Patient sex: F
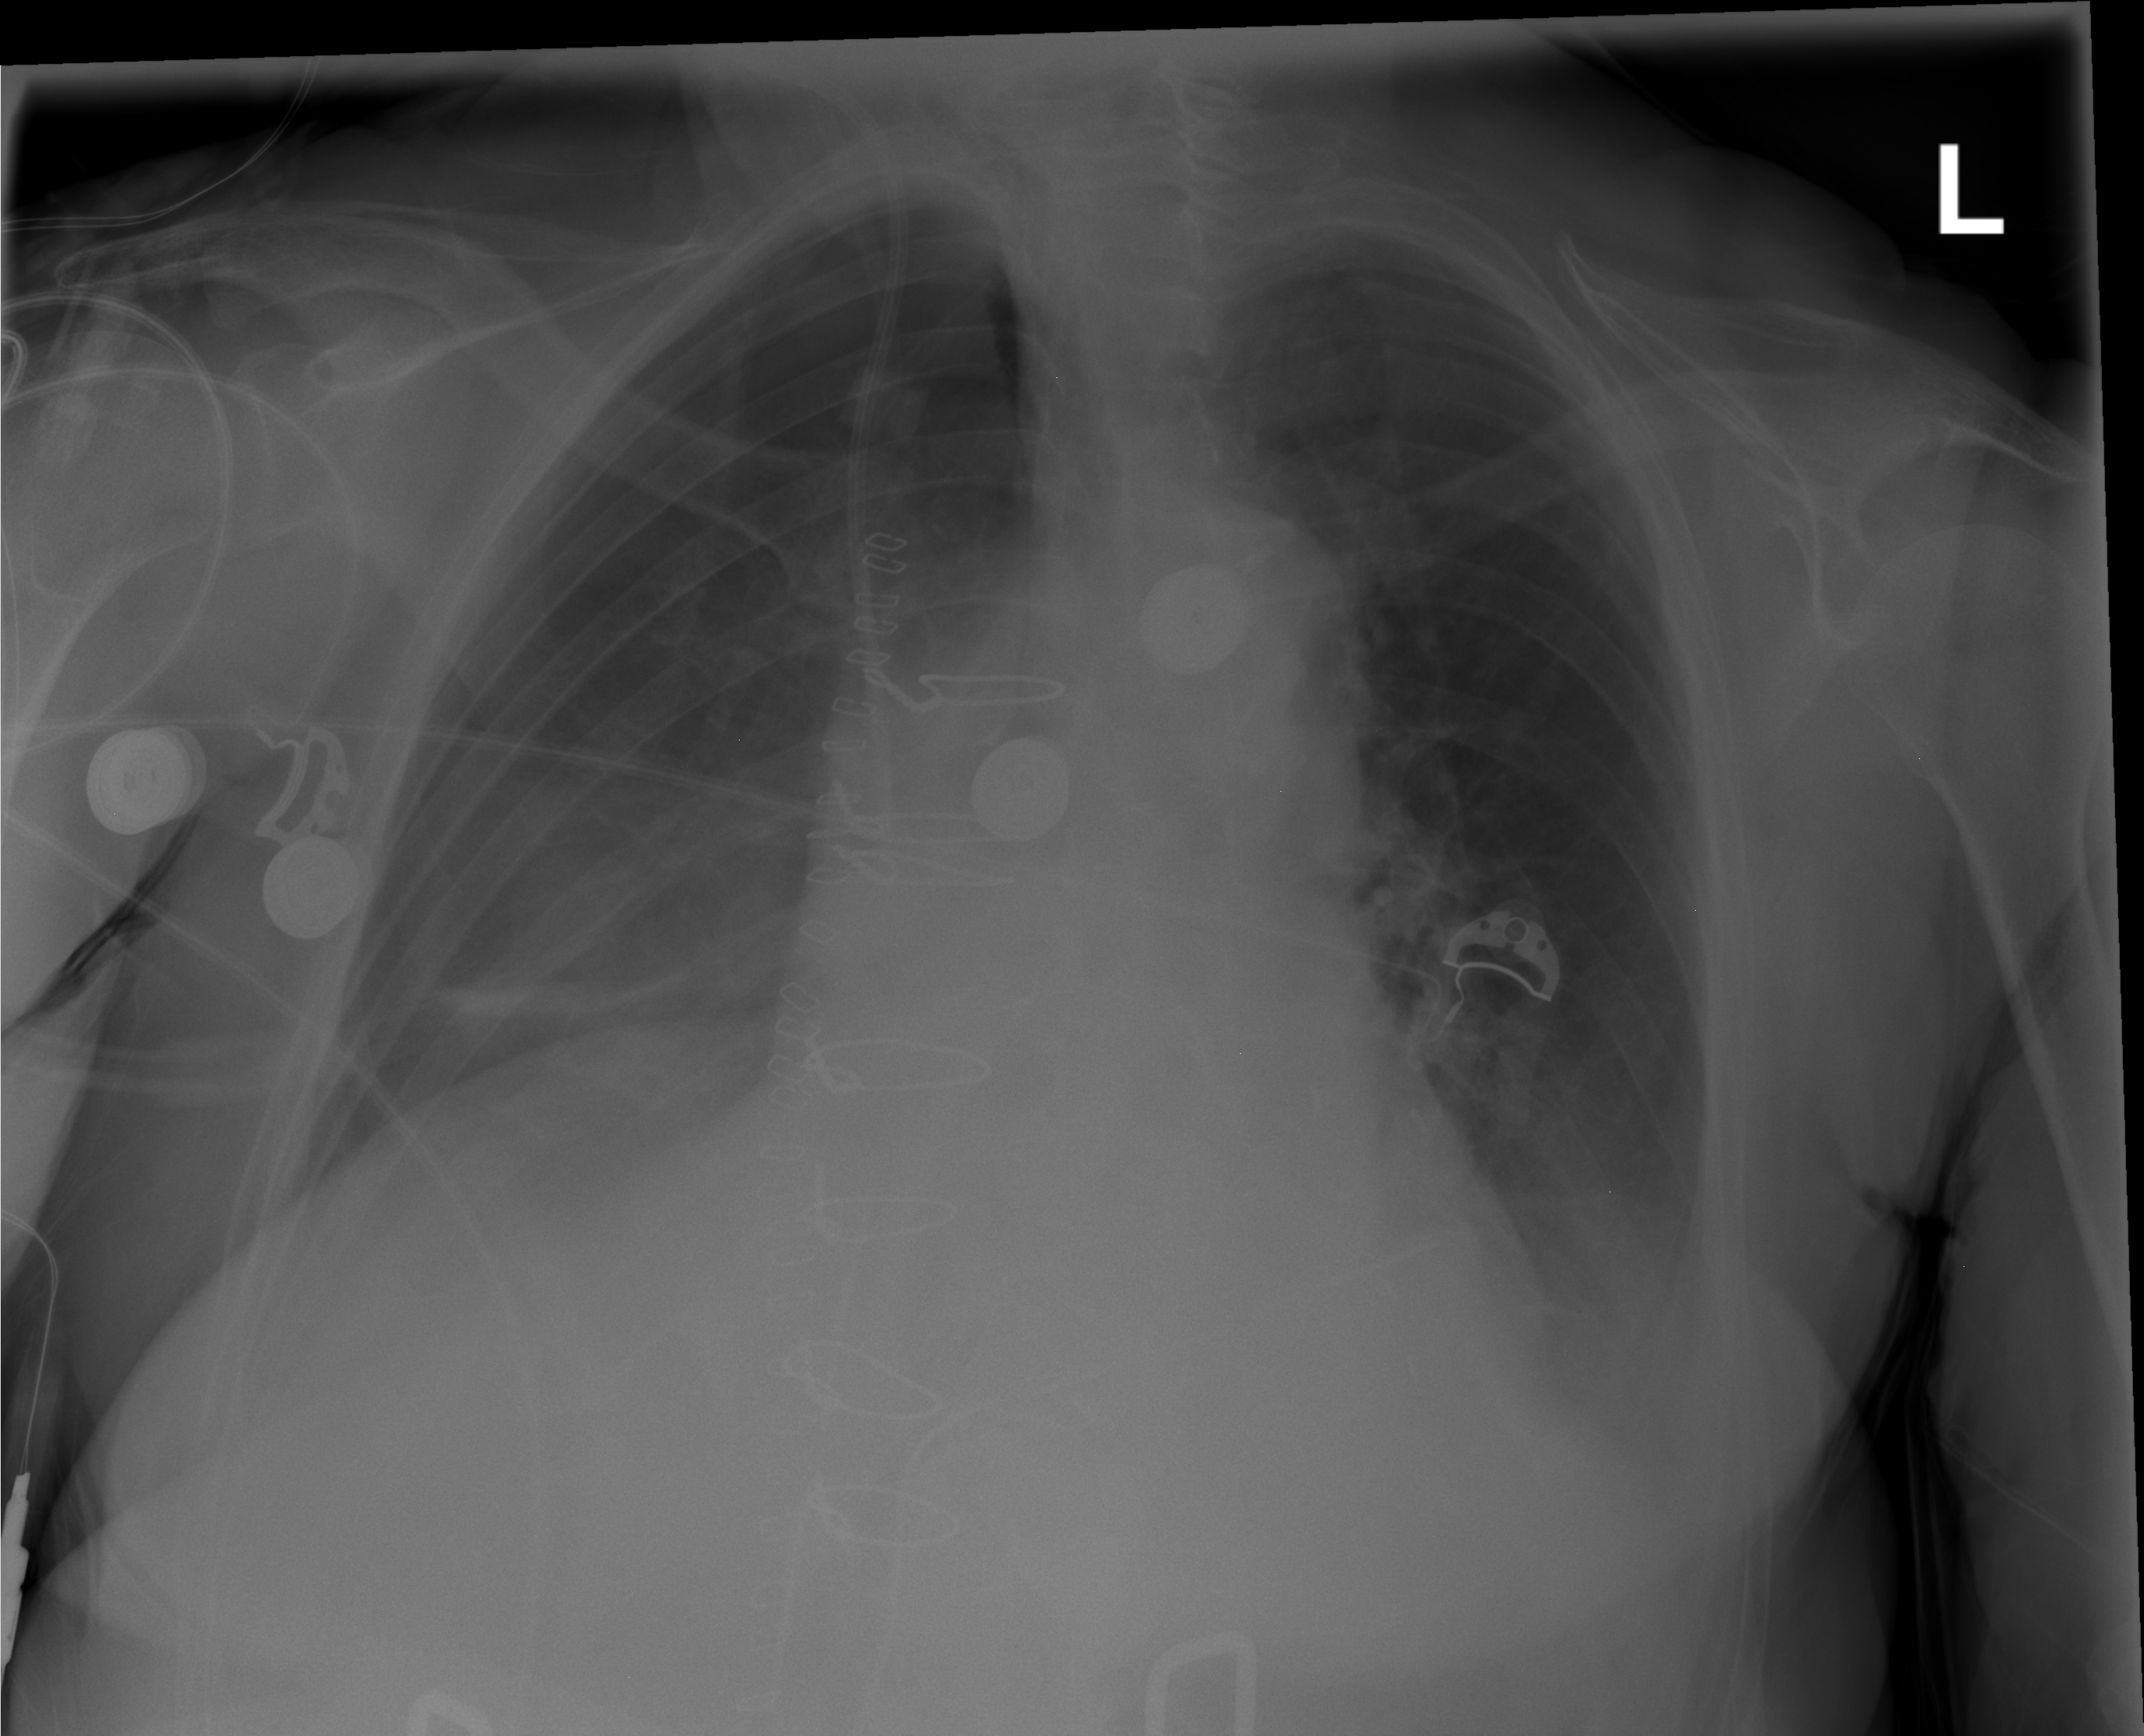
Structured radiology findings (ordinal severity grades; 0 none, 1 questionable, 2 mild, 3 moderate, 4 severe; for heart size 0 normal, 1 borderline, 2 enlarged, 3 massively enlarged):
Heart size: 1
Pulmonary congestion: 0
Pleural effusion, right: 2
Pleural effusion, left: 2
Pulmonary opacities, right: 0
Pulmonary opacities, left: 0
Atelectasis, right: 2
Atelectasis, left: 2